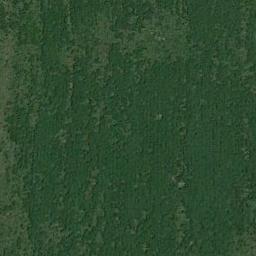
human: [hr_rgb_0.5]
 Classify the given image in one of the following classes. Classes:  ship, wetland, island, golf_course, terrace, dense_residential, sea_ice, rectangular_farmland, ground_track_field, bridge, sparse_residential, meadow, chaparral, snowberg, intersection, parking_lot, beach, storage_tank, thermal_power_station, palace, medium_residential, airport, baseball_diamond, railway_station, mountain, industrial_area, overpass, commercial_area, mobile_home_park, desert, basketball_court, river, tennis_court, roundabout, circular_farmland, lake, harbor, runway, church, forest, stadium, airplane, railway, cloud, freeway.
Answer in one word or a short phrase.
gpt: meadow